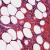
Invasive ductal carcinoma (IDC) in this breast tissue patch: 0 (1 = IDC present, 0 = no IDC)